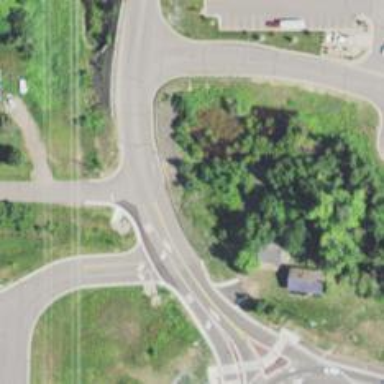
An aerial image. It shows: Stop road.